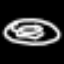
Label: donut